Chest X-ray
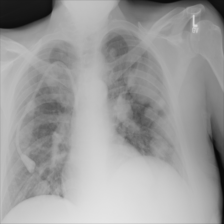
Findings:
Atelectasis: negative
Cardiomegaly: negative
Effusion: negative
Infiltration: negative
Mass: positive
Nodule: negative
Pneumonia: negative
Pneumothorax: negative
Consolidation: negative
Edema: negative
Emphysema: negative
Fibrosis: negative
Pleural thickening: negative
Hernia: negative